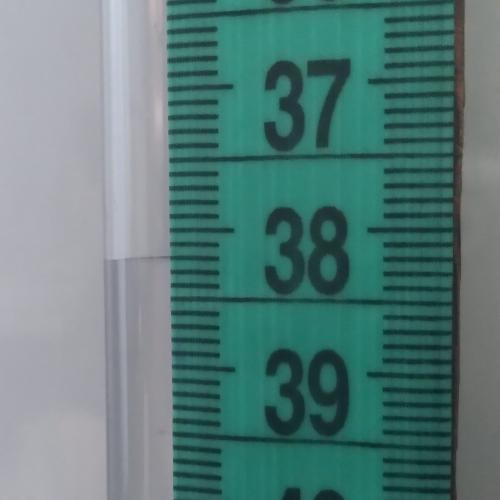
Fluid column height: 38.2 cm